Field crop: maize
Growth stage: 2
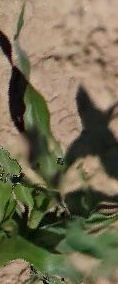
Species: maize